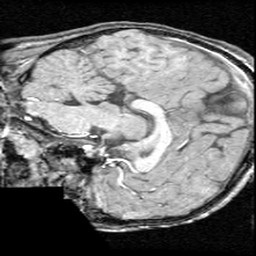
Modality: T1w
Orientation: sagittal
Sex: female
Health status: ill
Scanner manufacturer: ge
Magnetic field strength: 1.5 T
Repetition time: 21 s
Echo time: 0.008 s